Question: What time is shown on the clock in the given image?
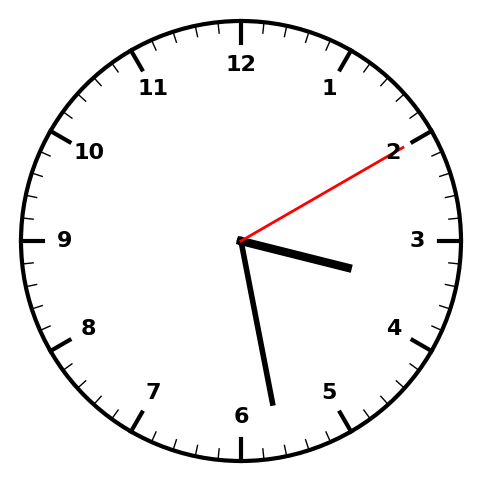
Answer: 03:28:10